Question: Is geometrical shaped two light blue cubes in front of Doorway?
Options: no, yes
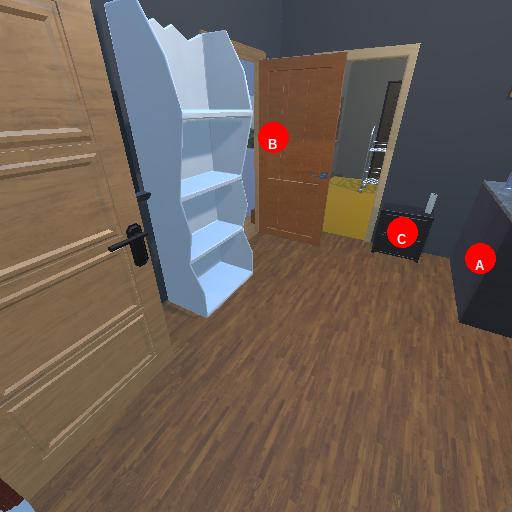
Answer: no